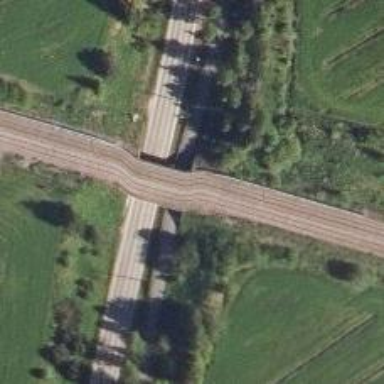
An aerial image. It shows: Bridge used by trains with continuous electrified contact lines.